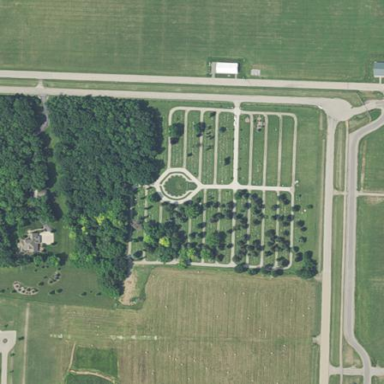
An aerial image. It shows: Cemetery.